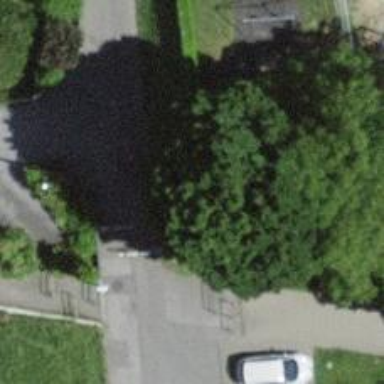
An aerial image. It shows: Bollard barrier.